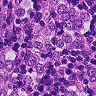
Metastatic tissue present: yes